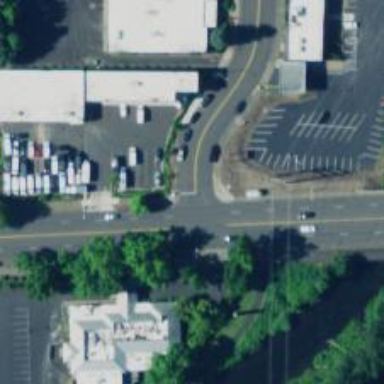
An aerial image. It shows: Stop road.